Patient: sex F, age 66
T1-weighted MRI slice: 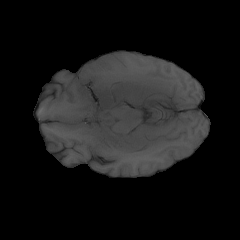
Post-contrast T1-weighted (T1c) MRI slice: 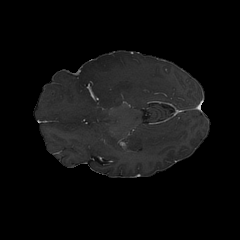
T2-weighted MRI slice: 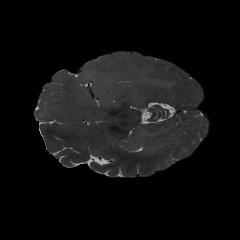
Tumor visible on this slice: yes
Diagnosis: Astrocytoma, IDH-wildtype
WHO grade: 2